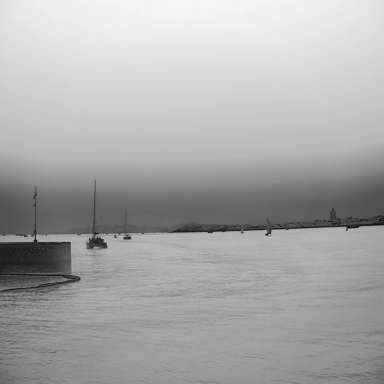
There are 16 objects shown in the infrared image, including two container_ships, seven sailboats, and seven canoes.